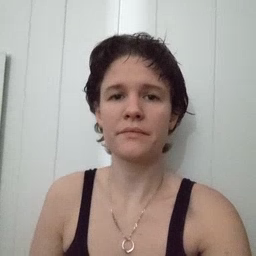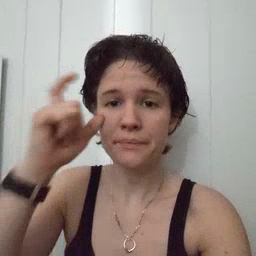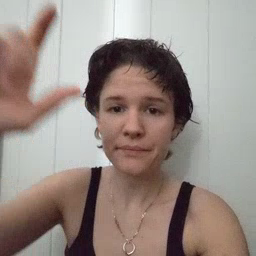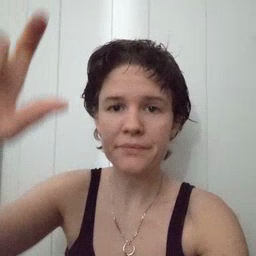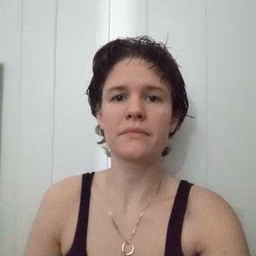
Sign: moon